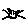
Label: cat